Question: I have a variable font and I want to use it in my project, but I can't use one of its options. This option changes the status of dots in parsi language.
If anyone has a solution for it, please tell me , thanks
I used DefaultTextStyle and FontFeature but it didn't work.
i dont see a property for change dots mode
this is dots mode in my variable font : -

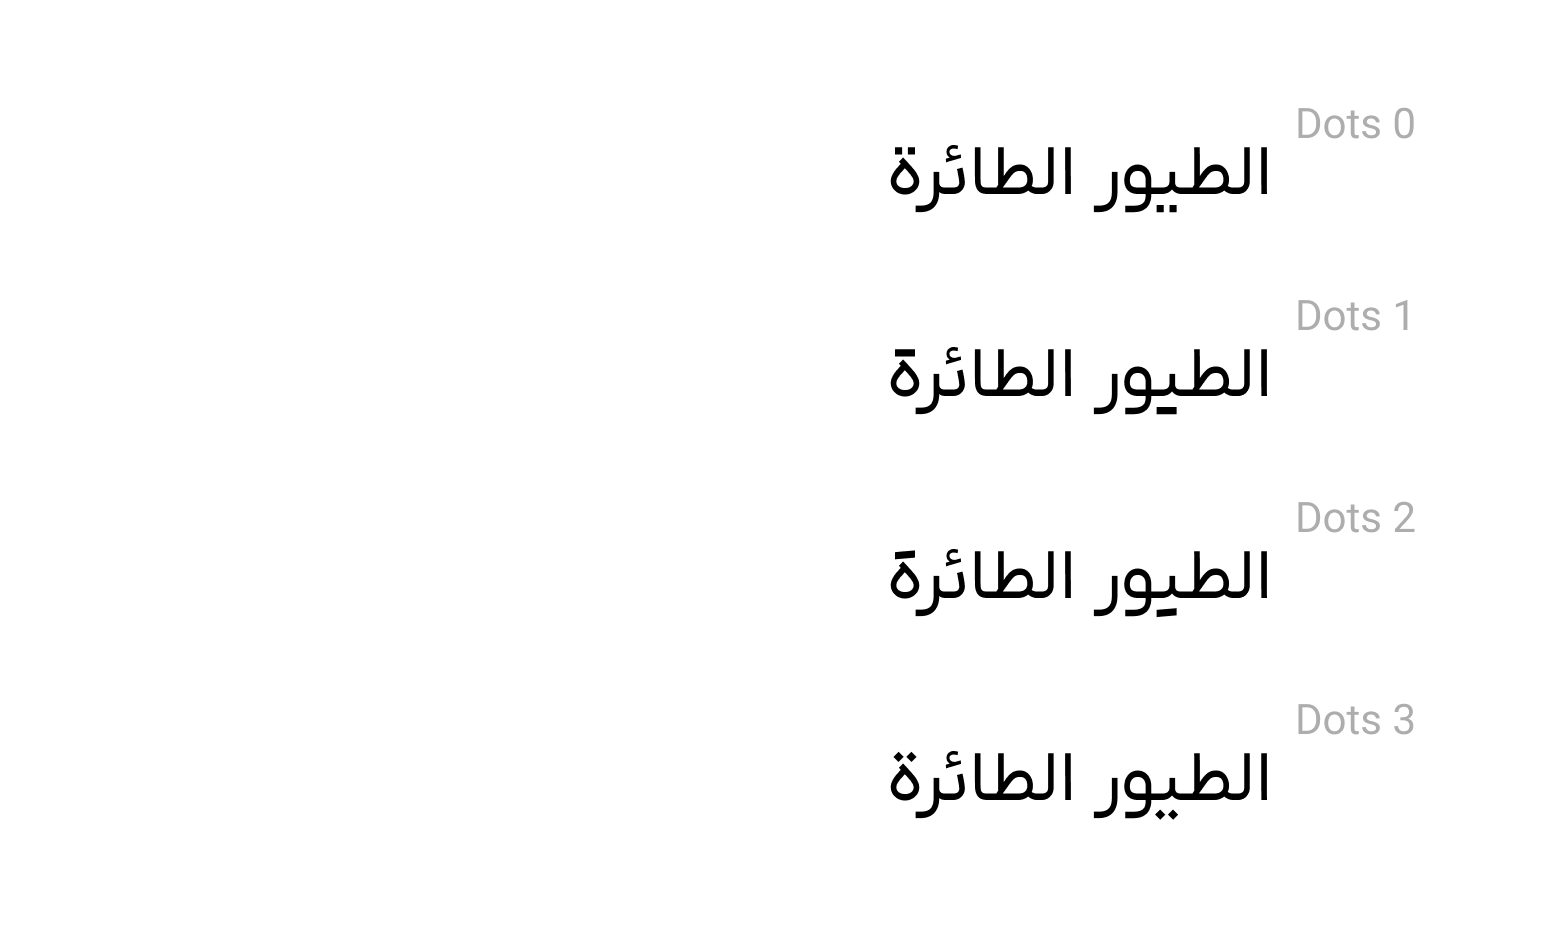
Answer: in new version of sdk this is so easy
you must go to your Text >> Textstyle >> fontVariations
then you apply the changes
'''
Text("sph slr yrn zmyn", style : TextStyle(fontFamily :
"IRANYeaknXVF" ,
fontSize : 18.0,
fontVariations: const <FontVariation>[
FontVariation("dots", 1), // Set any dot you want
FontVariation("wght", 500), // Set any weight you want
],
)
)
'''
in you should import it like this :
'''
- family: IRANYekanXVF
fonts:
- asset: assets/fonts/iranYekanX/IRANYekanXVF.ttf
'''